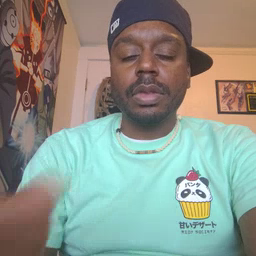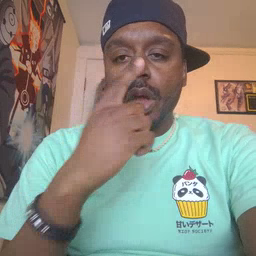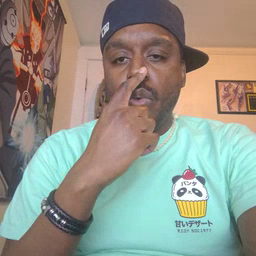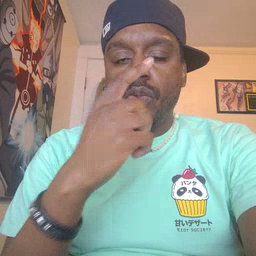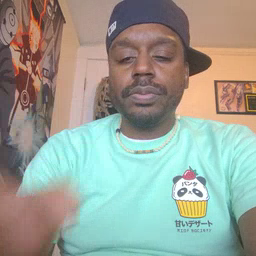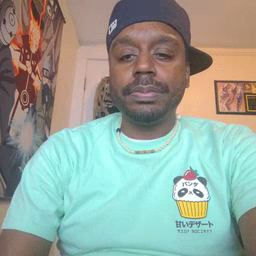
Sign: nose